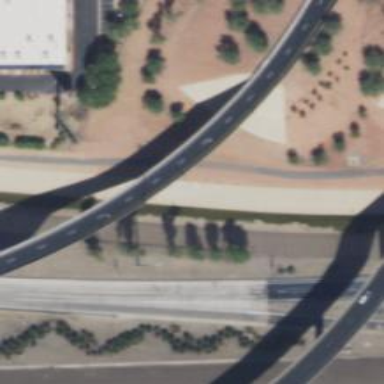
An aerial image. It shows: Motorway bridge with asphalt surface.